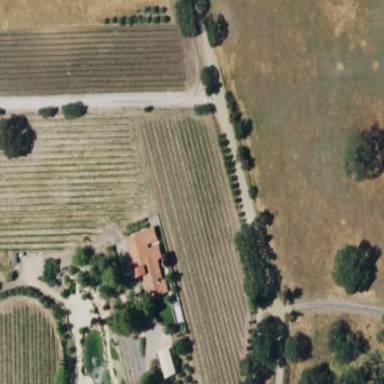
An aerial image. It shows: Vineyard with grape crops.